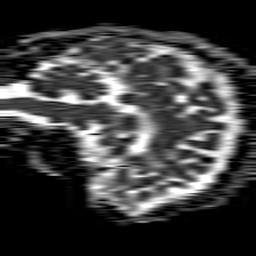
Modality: ADC
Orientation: sagittal
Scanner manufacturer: philips
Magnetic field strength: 1.5 T
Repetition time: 4.6 s
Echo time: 0.08631 s